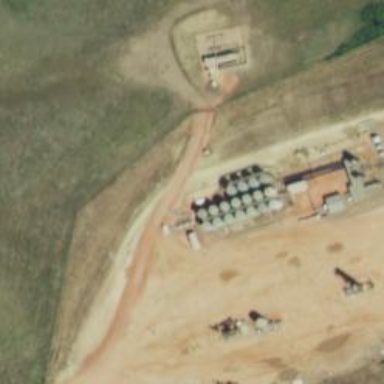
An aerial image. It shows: Storage tank that is man-made.